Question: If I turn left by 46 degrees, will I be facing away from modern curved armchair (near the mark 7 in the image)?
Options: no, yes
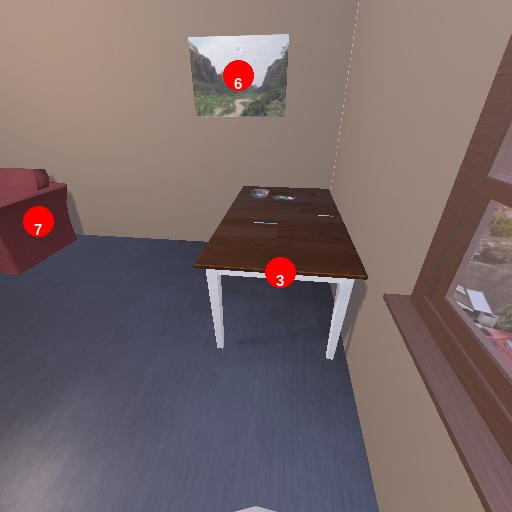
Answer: no